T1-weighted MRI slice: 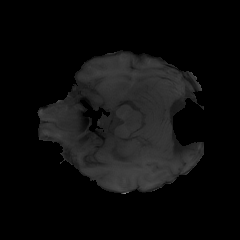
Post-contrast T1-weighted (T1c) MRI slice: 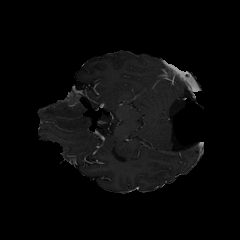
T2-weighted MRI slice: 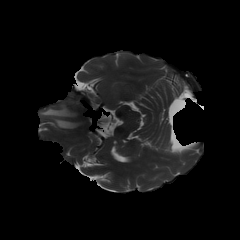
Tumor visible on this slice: yes